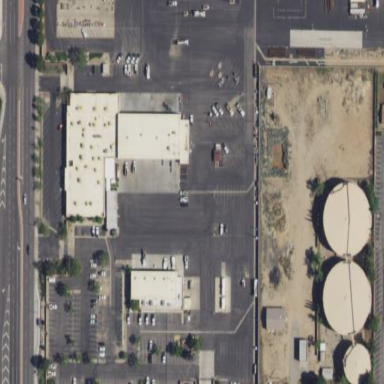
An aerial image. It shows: Utility area.